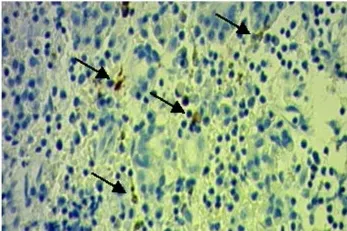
(B) IgG4-positive immunostaining in more than ten plasma cells per high power field (arrows, 40x).
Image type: pathology (immunostaining)